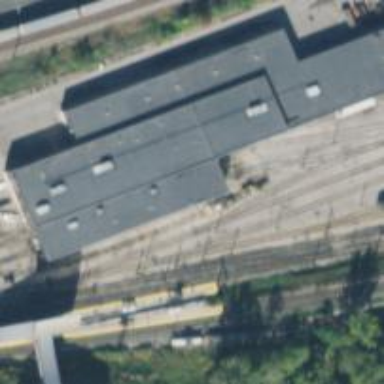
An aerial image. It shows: Railway service station.